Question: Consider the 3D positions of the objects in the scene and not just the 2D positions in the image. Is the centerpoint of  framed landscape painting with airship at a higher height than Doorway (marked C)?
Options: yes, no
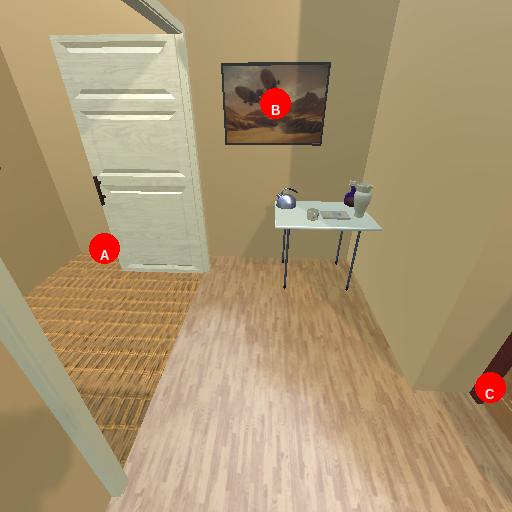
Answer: yes